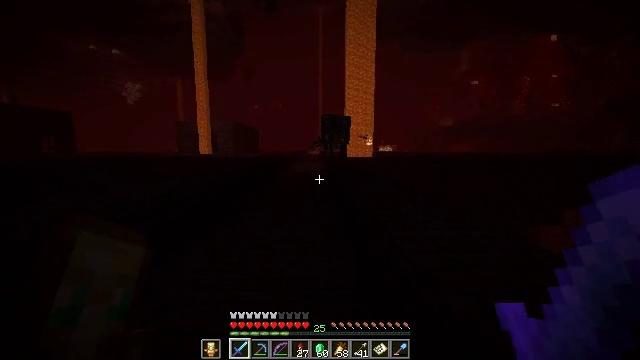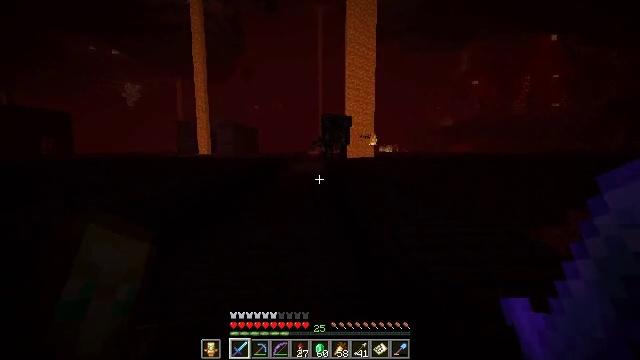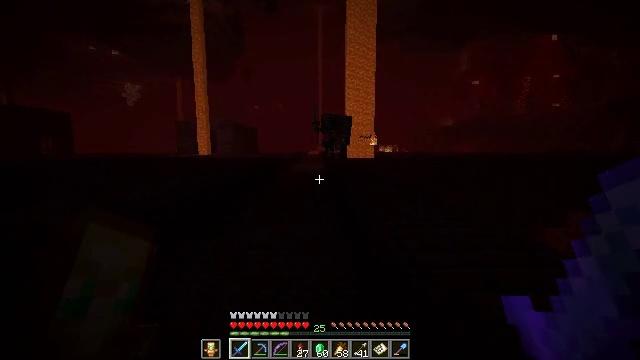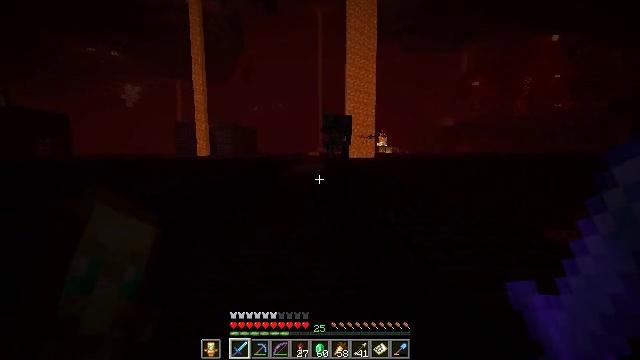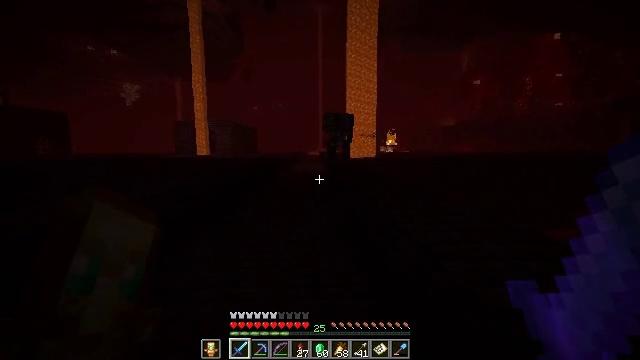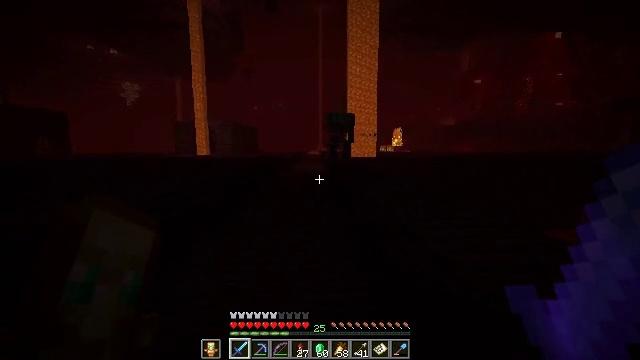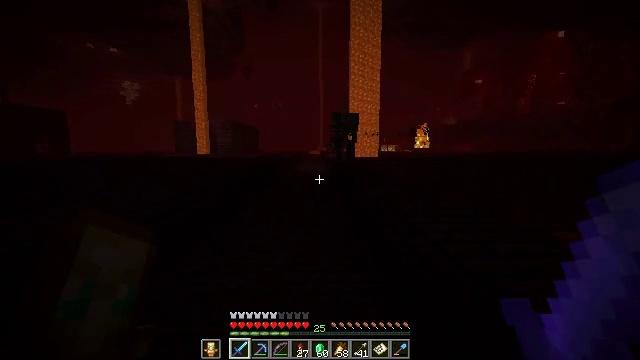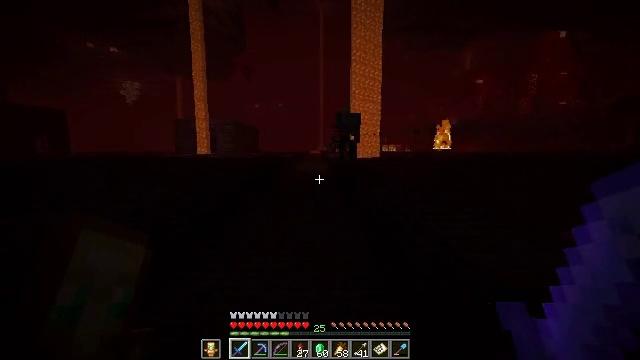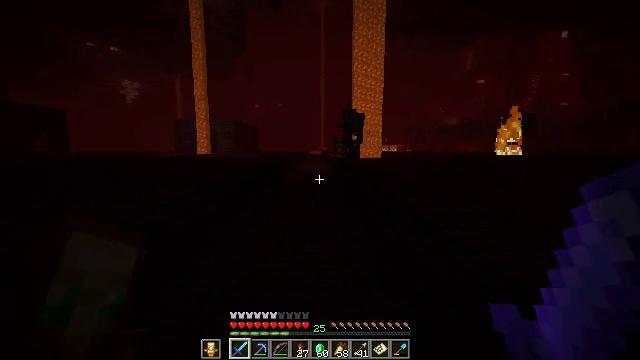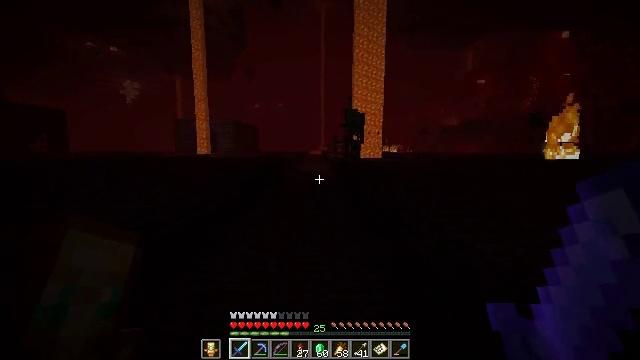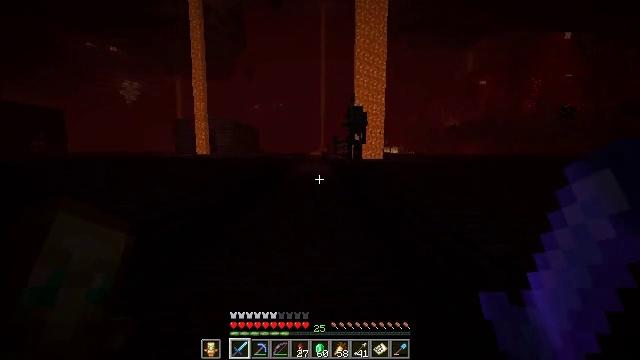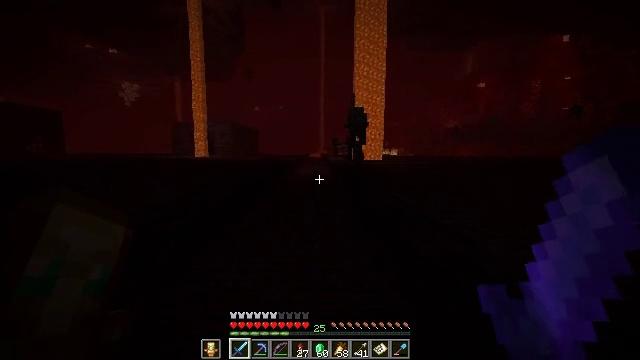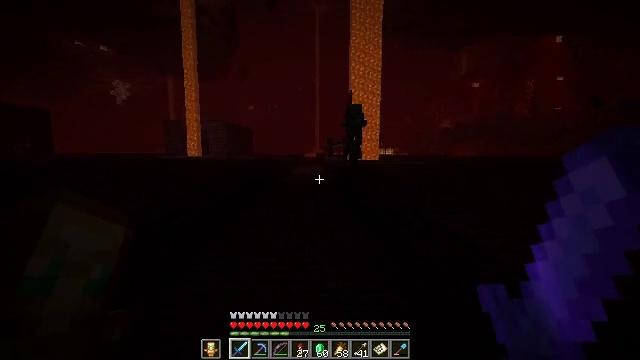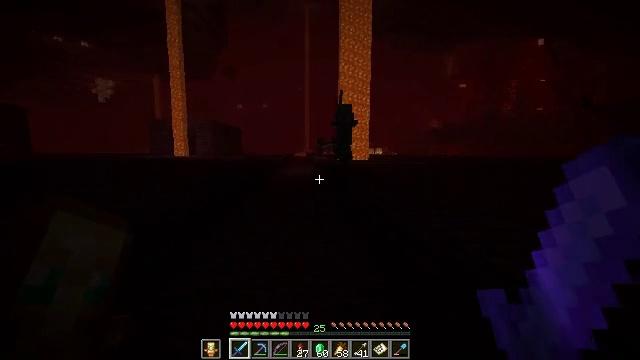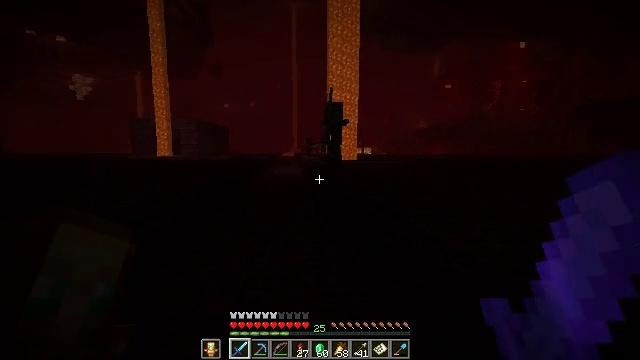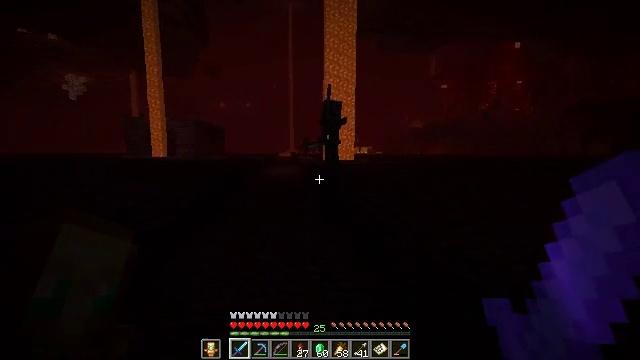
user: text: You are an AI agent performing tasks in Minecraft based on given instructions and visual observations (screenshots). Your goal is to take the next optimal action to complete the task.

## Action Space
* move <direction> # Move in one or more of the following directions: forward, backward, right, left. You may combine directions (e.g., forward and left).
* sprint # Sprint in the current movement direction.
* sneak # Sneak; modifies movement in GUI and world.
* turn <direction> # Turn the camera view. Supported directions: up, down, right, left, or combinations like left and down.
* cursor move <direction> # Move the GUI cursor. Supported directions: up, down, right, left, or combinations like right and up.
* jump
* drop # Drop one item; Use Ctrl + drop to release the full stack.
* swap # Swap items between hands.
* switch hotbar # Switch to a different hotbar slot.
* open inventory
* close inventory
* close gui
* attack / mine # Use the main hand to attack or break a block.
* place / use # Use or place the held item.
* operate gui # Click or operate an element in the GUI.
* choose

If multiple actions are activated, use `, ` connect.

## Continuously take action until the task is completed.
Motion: motion action
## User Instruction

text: Hunt nether mobs.
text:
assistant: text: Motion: move forward
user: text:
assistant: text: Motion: move forward
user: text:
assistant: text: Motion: move forward
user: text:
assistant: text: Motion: move forward and move left
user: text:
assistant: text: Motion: move forward and move left
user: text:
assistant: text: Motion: move forward and move left
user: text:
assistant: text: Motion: move forward and move left
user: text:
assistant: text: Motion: move forward
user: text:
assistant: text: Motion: move forward
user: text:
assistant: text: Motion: move forward
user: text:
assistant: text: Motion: move forward
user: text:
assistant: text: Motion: move forward, turn right
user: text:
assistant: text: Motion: move forward, turn right
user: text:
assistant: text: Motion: move forward, turn right
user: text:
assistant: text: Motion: no_op
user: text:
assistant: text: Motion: turn right
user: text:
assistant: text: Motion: no_op
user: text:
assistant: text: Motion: no_op
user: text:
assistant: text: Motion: no_op
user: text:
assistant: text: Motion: no_op
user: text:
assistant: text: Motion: move forward
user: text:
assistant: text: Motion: move forward
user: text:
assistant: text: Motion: no_op
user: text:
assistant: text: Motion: no_op
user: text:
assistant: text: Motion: turn right
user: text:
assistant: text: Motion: turn right
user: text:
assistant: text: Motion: turn right
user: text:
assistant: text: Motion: no_op
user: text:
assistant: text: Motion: no_op
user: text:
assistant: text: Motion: no_op